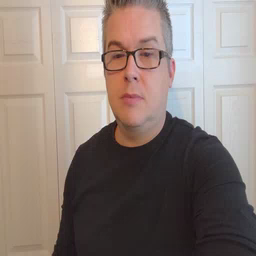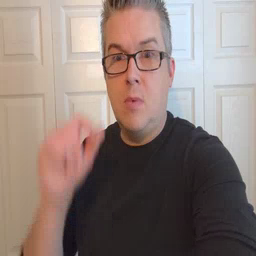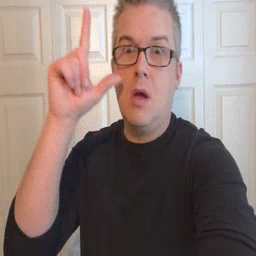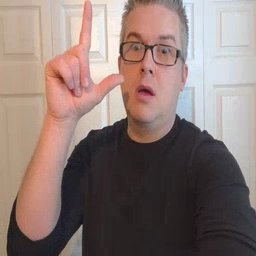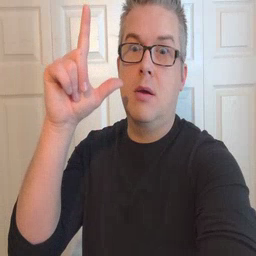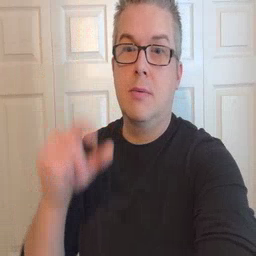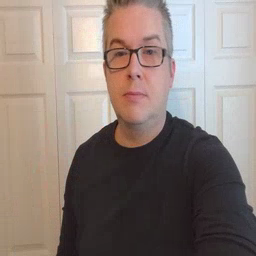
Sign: awake